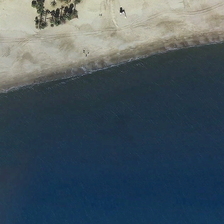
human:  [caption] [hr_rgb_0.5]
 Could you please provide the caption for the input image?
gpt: several green trees are in a yellow beach near a piece of blue ocean .

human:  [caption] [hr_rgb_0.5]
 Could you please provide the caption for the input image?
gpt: sea water in the wind set off layers of white spray .

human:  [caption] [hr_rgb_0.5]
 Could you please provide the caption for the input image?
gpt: several green trees are in a yellow beach near a piece of blue ocean .

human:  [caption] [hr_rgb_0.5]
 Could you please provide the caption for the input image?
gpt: a pedestrian are on the shore of the sea .

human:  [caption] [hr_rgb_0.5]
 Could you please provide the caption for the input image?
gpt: sea water in the wind set off layers of white spray .